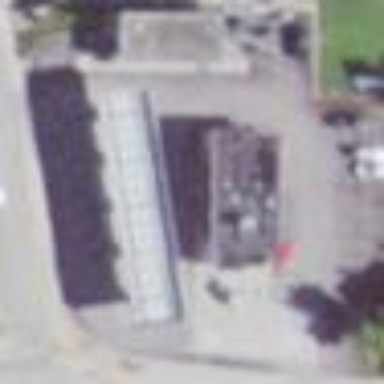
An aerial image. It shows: Fuel station.